Interaction volume radius: 5 \u00c5
Interaction volume height: 15 \u00c5
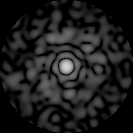
Disorder parameter: 0.8149